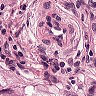
Metastatic tissue present: yes